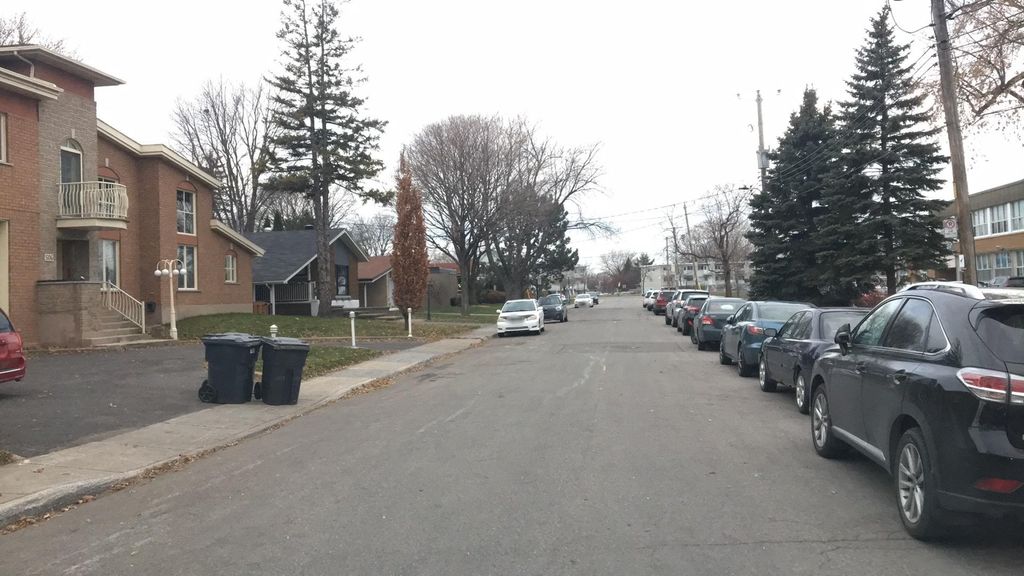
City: montreal